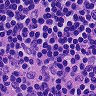
Metastatic tissue present: no